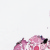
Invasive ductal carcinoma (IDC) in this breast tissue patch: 0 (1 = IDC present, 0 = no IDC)